Here is the time-frequency representation (spectrogram) of a rolling-element bearing's vibration measurement. Classify the bearing condition as one of: normal, inner_race, outer_race, ball.
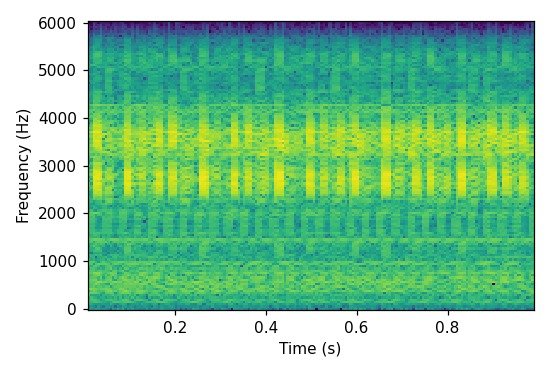
Answer: inner_race